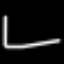
Label: line